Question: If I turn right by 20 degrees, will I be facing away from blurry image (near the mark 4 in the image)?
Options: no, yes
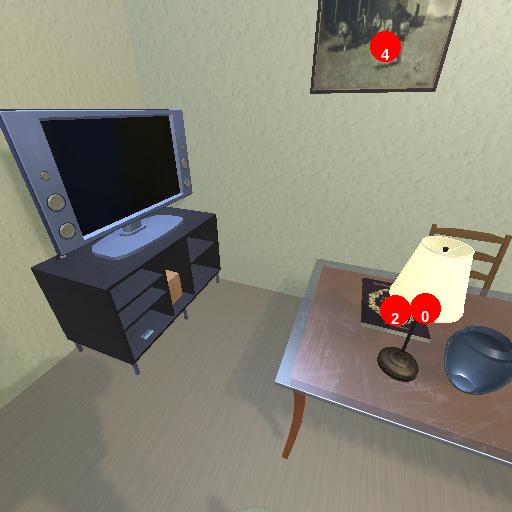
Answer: no